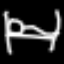
Label: bed